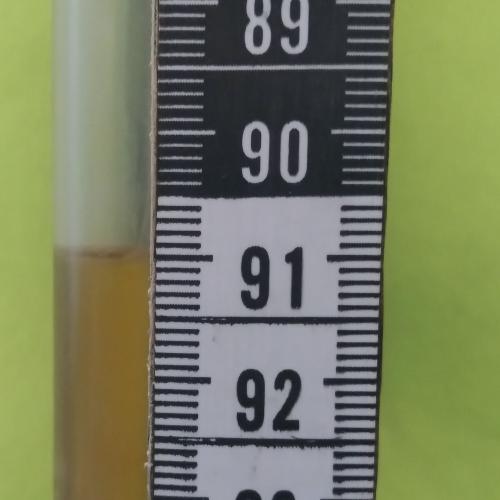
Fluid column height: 91.0 cm